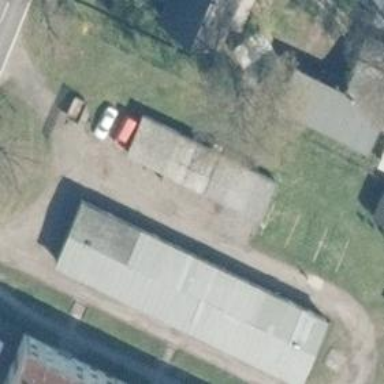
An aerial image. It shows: Group of garages.